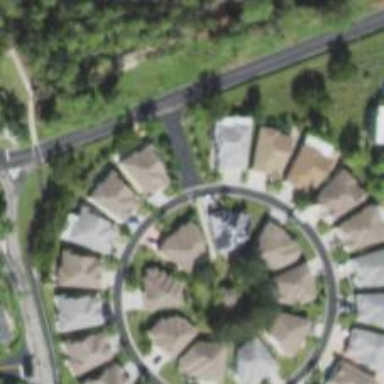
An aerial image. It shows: Residential road.